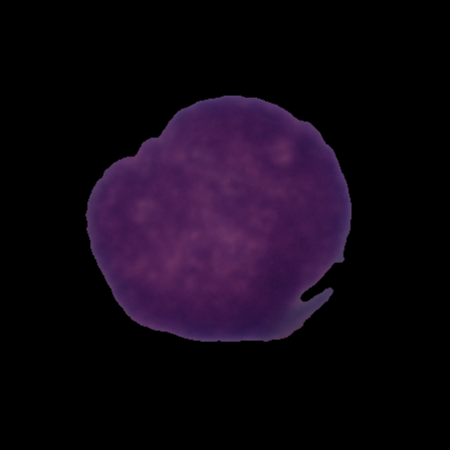
Label: cancer